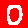
Digit: 0